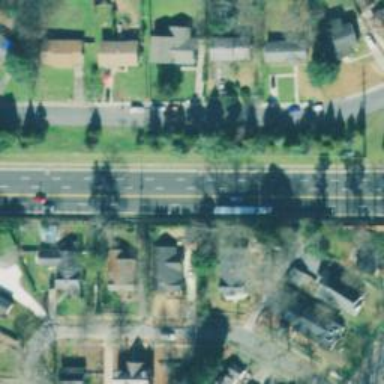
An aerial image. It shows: Asphalt trunk highway.